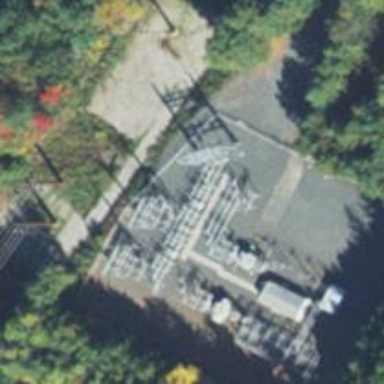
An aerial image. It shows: Switch for power supply.